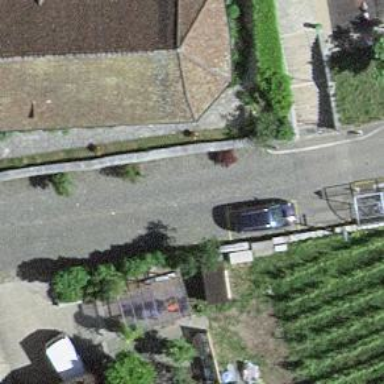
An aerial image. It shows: Living street with sett surface.